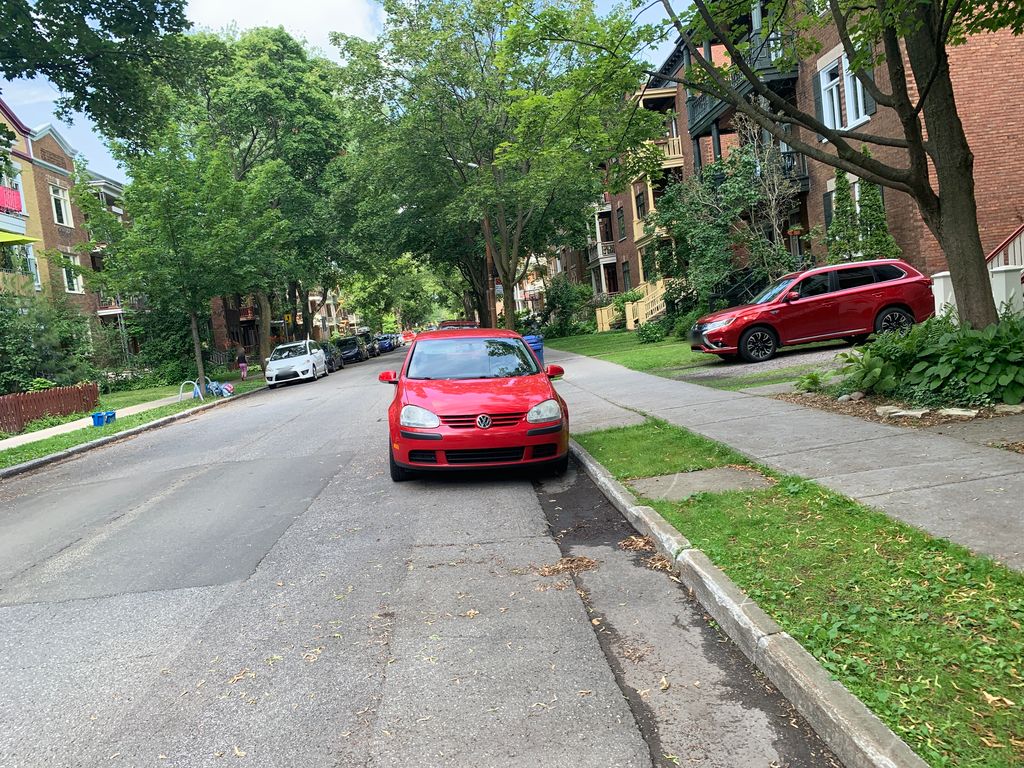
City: quebec_city